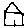
Label: house